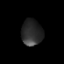
Tissue: prostate
Cell type: Epithelial cells
Senescence score: 0.3524
Nuclear area (px): 532
Mean DAPI intensity: 44.712